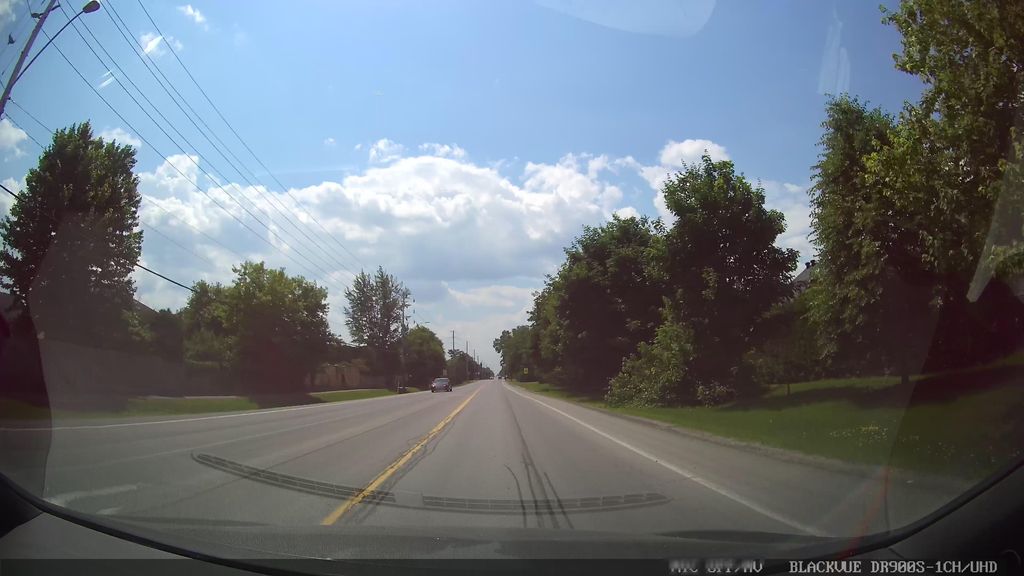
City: ottawa-gatineau